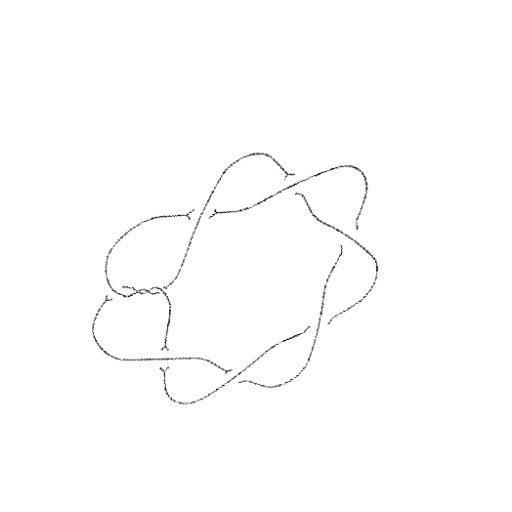
Crossing number: 10